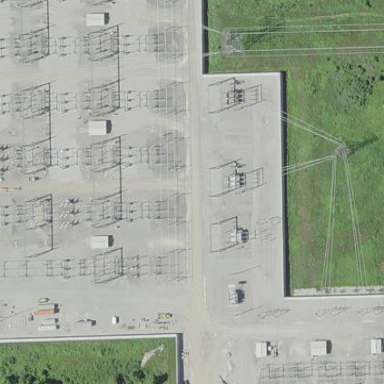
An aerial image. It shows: Outdoor power substation with fence surrounding it. The substation operates at the transmission level.